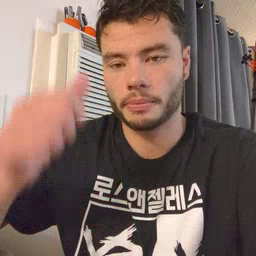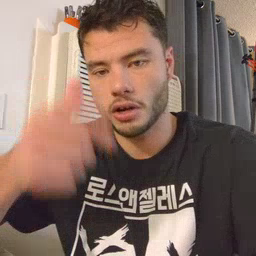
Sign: brother